Question: I am working on a Spring-MVC application in which I am autowiring a field, but it is getting set as NULL. I checked the solutions on net for the same problem, as they describe, I should not create a new instance of classes when working, rather get it from spring. I tried that as well, but it always complains the resource is not found.
Here is the class :
'''
@Service
@Transactional
public class GoogleAuthorization{
@Autowired
private DriveQuickstart driveQuickstart; // This guy is null
public void saveCredentials(final String authCode) throws IOException {
GoogleTokenResponse response = flow.newTokenRequest(authCode).setRedirectUri(CALLBACK_URI).execute();
Credential credential = flow.createAndStoreCredential(response, null);
System.out.println(" Credential access token is "+credential.getAccessToken());
System.out.println("Credential refresh token is "+credential.getRefreshToken());
// It fails at below point.
this.driveQuickstart.storeCredentials(credential);
}
'''
Controller code :
'''
@RequestMapping(value = "/getgooglelogin")
public String getGoogleLogin(HttpServletRequest request, HttpServletResponse response, HttpSession session,Model model) {
/* ApplicationContext applicationContext = new ClassPathXmlApplicationContext("../WEB-INF/spring/root-context.xml");
GoogleAuthorization helper = (GoogleAuthorization) applicationContext.getBean("helper");*/
GoogleAuthorization helper = new GoogleAuthorization();
}
'''
I tried getting it via the root-context.xml as you can see above, but no matter what path I would put, it could not find it.
DriveQuickStartImpl :
'''
@Service
@Transactional
public class DriveQuickstartImpl implements DriveQuickstart{
// All these below guys work just fine.
@Autowired
private PersonService personService;
@Autowired
private GoogleDriveService googleDriveService;
@Autowired
private GroupAttachmentsService groupAttachmentsService;
@Autowired
private GroupAccountService groupAccountService;
}
'''
What am I doing wrong. Any help would be nice. Thanks a lot.
Image for where root-context.xml belongs :

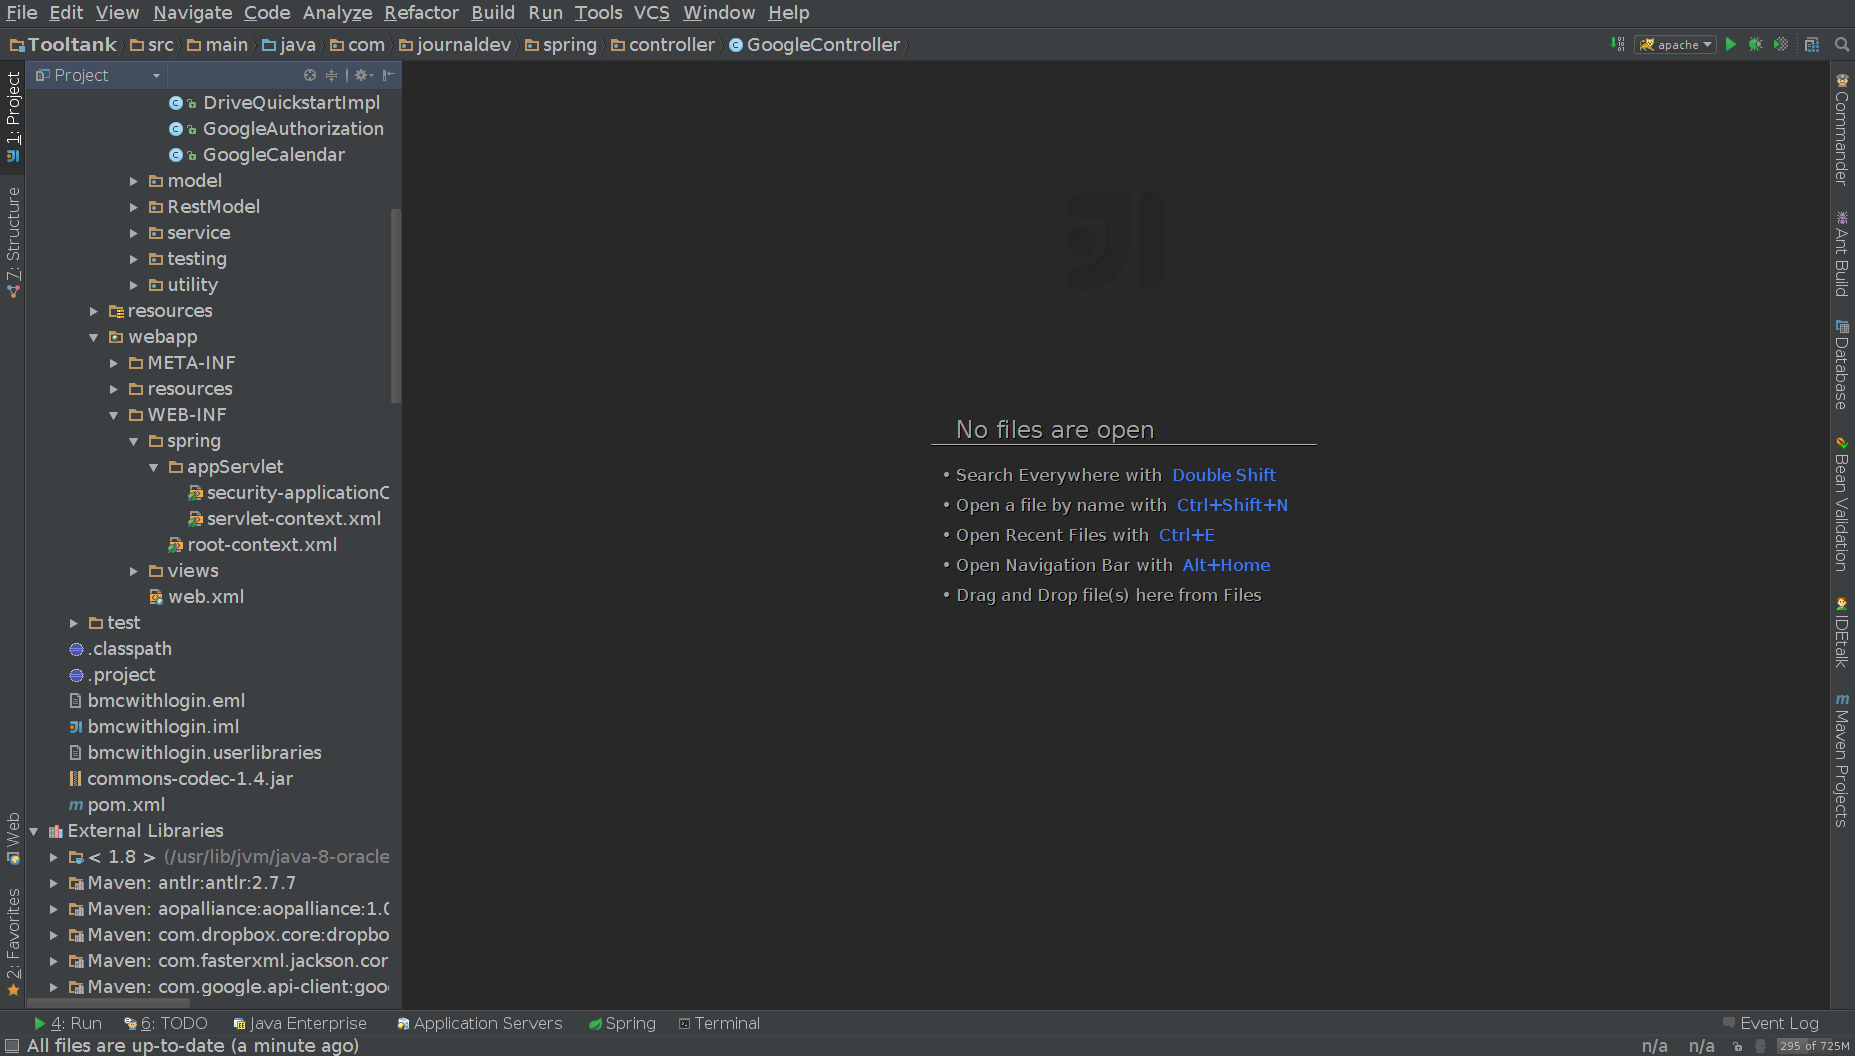
Answer: Just autowire the GoogleAuthorization helper (you can do this as you are already in a Spring-managed controller):
'''
@Service
@Transactional
public class DriveQuickstartImpl implements DriveQuickstart{
// Other stuff...
@Autowired
private GoogleAuthorization helper;
@RequestMapping(value = "/getgooglelogin")
public String getGoogleLogin(HttpServletRequest request, HttpServletResponse response, HttpSession session,Model model) {
// use "helper"
}
'''
If you autowire the helper, it is injected and managed by Spring. So Spring will build and autowire it correctly.